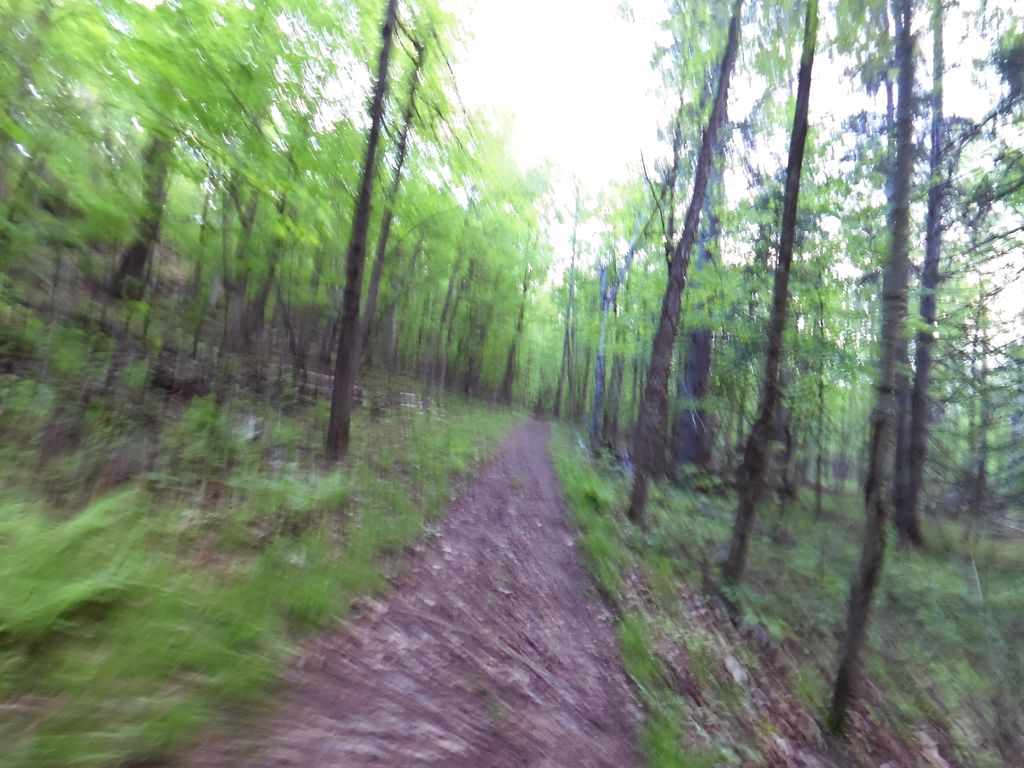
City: ottawa-gatineau